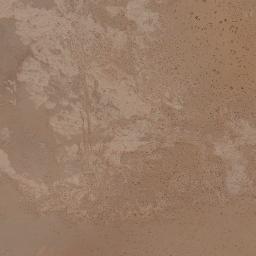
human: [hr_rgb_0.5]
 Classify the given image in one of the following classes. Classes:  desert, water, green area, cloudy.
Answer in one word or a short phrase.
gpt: desert